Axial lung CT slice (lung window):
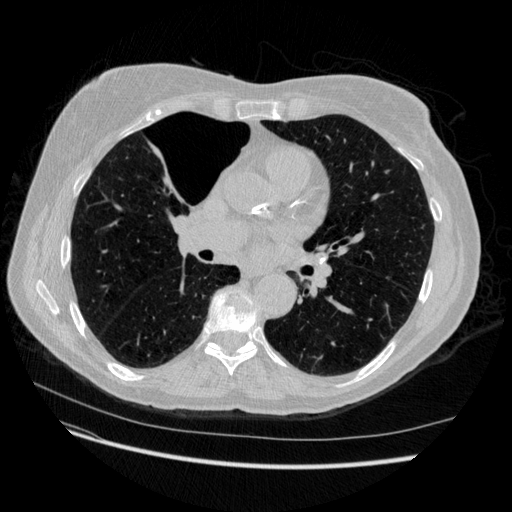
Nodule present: no